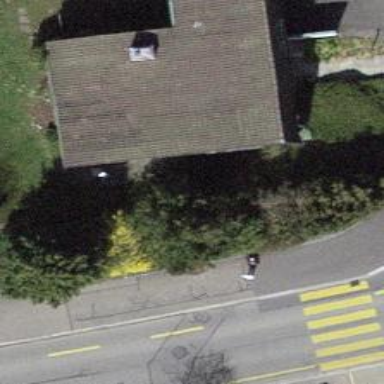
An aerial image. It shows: Residential building.